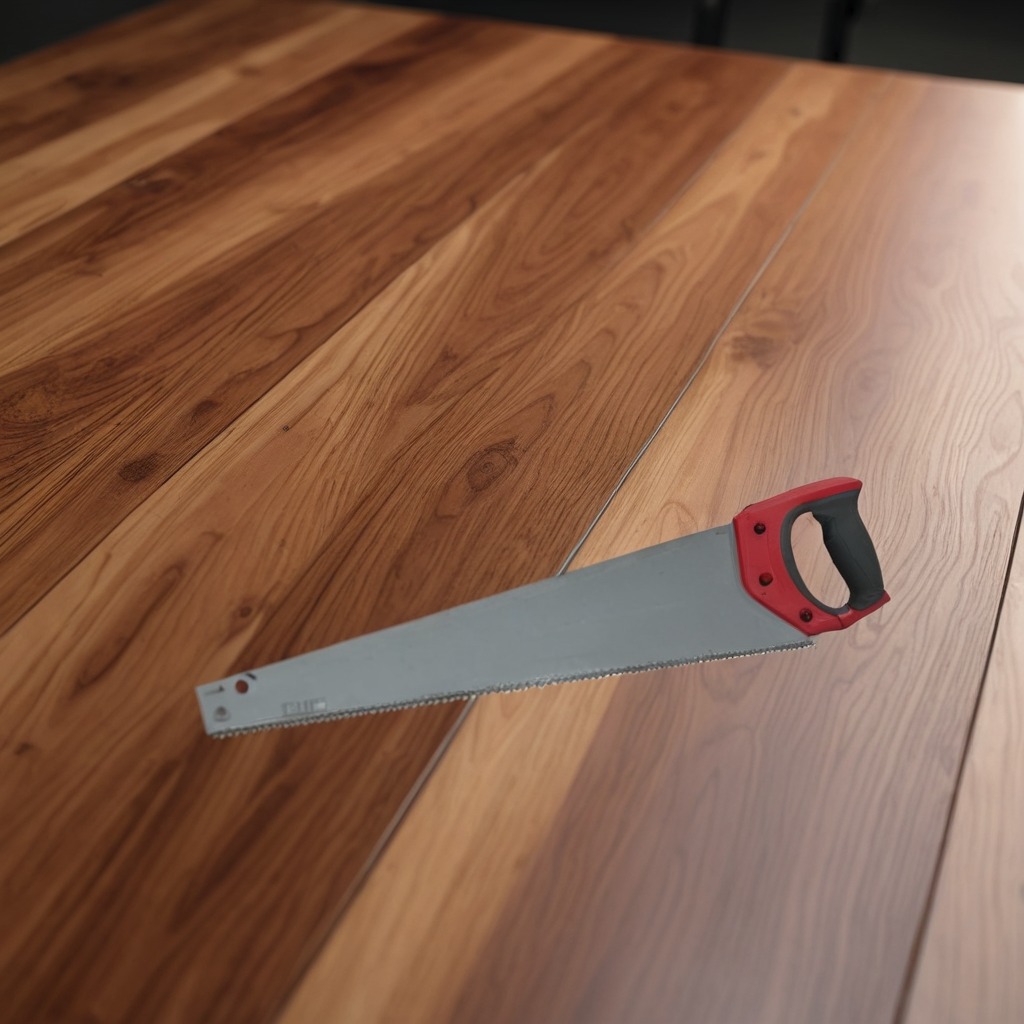
A metal saw is lying on a wooden table in a carpentry studio.